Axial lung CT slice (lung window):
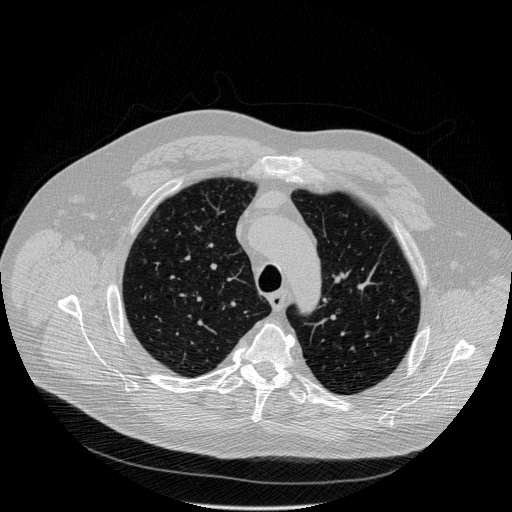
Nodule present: no